Chest X-ray. View position: PA
Patient age: 57
Patient sex: M
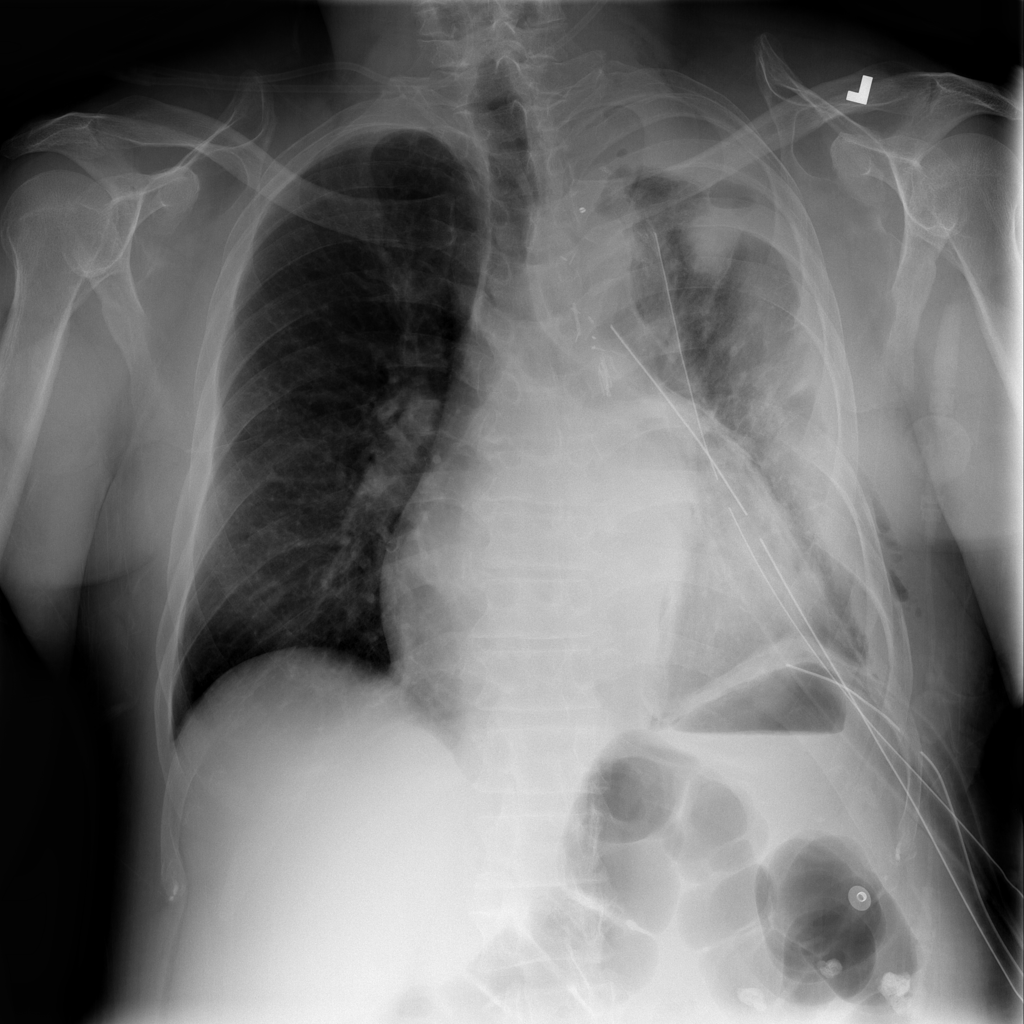
Finding: Pneumothorax